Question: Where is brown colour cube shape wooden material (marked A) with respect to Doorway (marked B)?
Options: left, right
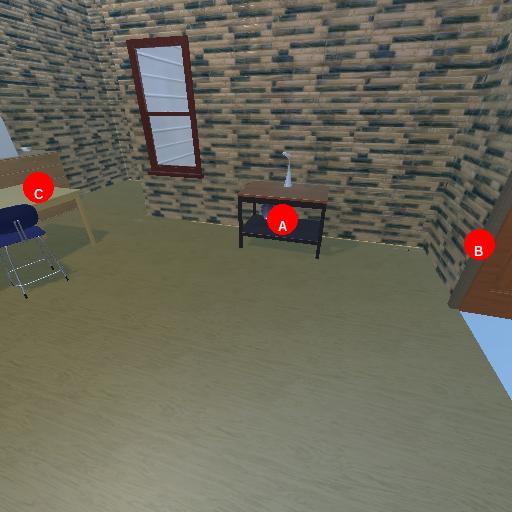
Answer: left